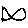
Label: fish